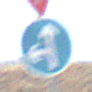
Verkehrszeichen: VorgeschriebeneFahrtrichtungGeradeausOderLinks
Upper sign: VorfahrtGewaehren
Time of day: Midday
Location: Outdoor (RoadRail)
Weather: Clear
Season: Summer
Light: Natural